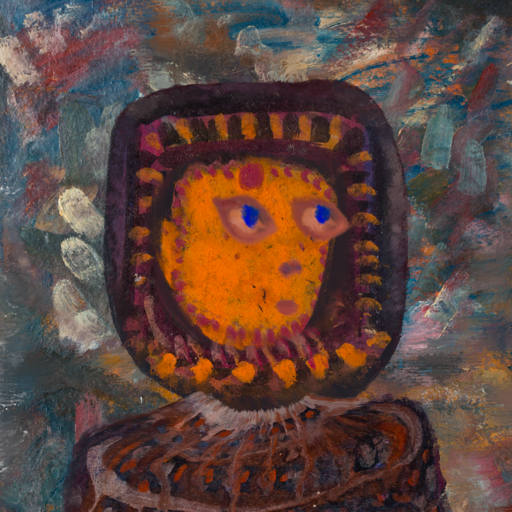
Background: Boggyland, Head And Neck Side: Doll_w_Hair, Face Side: Mother_And_Son_Mother, Bust: Hypocrite, Hair Side: Blank, Head Accessory: Blank, Second Necklace: Blank, Necklace: Blank, Baby: Blank